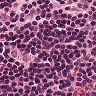
Metastatic tissue present: no